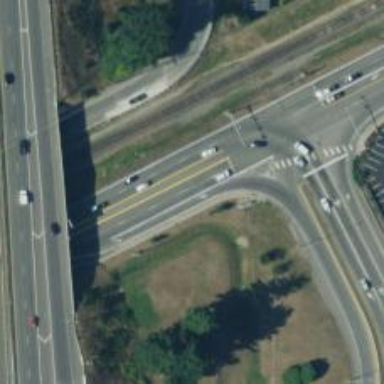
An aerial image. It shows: Trunk highway.